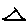
Label: triangle